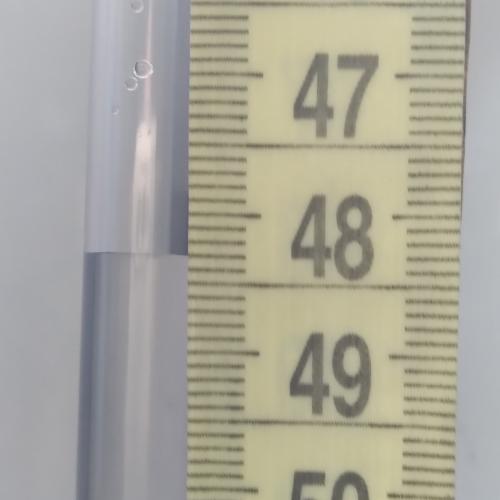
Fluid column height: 48.3 cm